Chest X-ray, AP view. Patient: 53 years old, sex F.
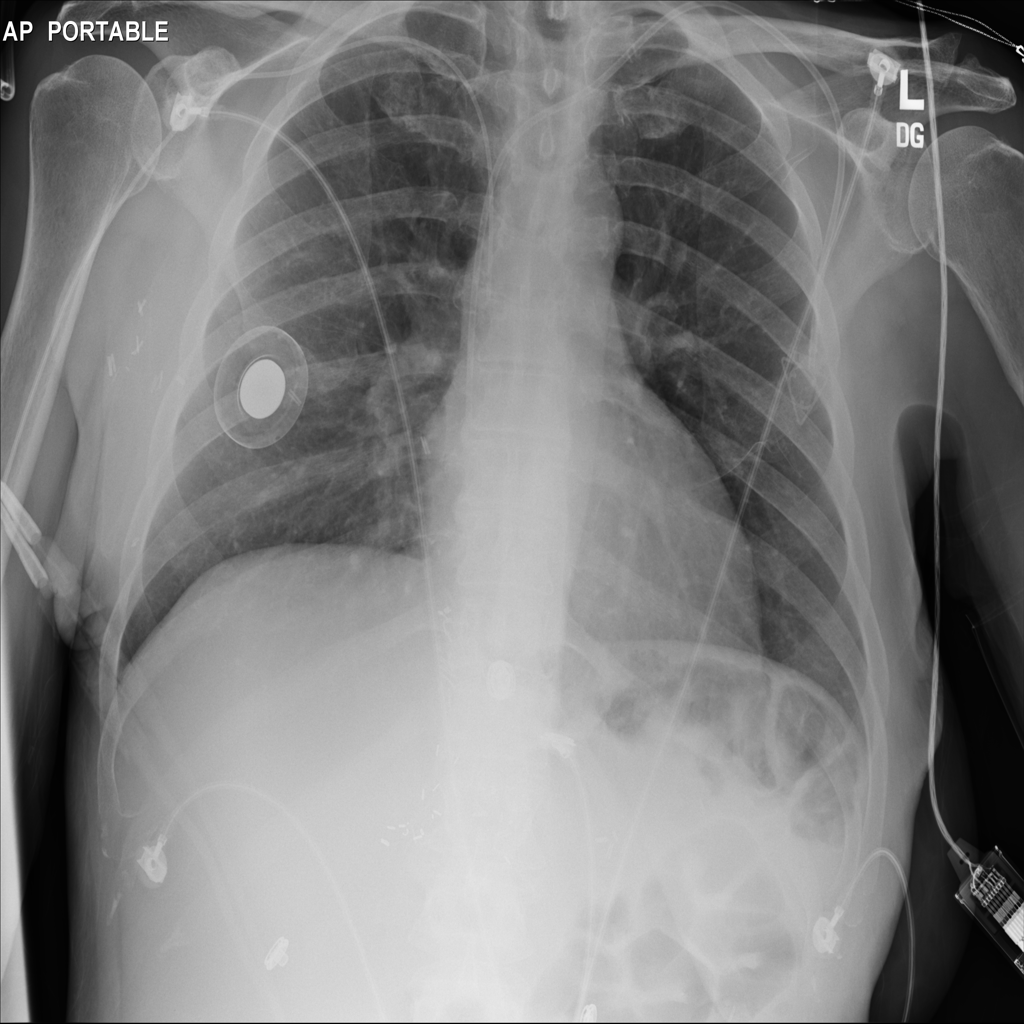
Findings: No Finding